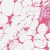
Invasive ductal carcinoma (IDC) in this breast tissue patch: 0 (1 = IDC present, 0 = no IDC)